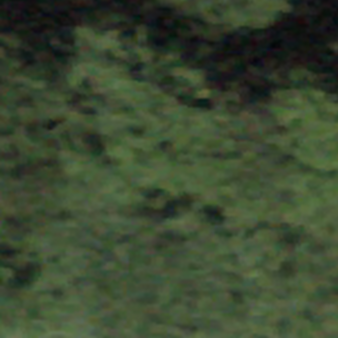
Label: other